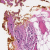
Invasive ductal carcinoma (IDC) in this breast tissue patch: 0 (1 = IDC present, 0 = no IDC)